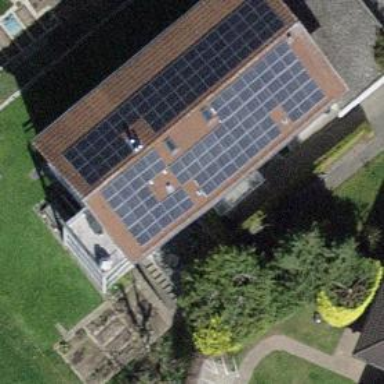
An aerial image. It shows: Solar photovoltaic panel generator.